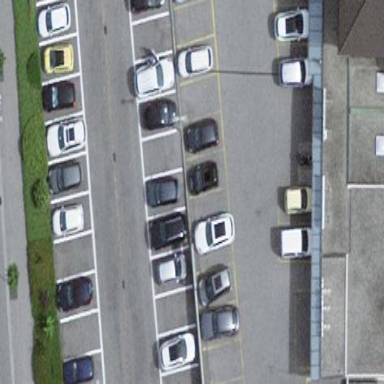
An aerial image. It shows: Parking area with surface.